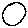
Label: circle